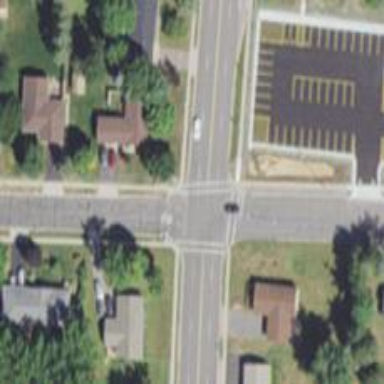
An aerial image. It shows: Road with stop sign.